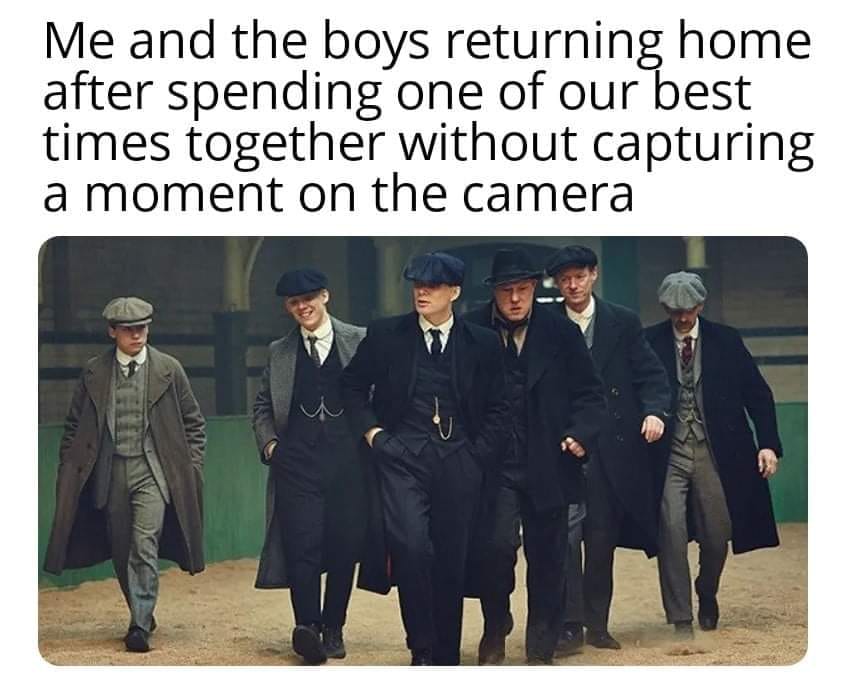
Caption: Me and the boys returning home after spending one of our bes times together without capturing a moment on the camera
Label: non-hate